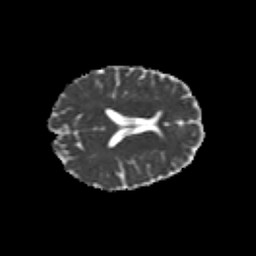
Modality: MD
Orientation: axial
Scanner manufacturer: siemens
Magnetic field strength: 3 T
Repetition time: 6.8 s
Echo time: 0.093 s